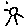
Label: sun